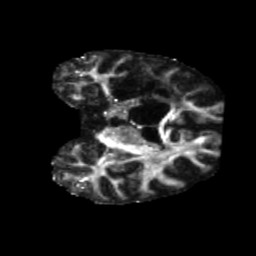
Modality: FA
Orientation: coronal
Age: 60
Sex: male
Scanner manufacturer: siemens
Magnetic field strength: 3 T
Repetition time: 5.47 s
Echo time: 0.0854 s